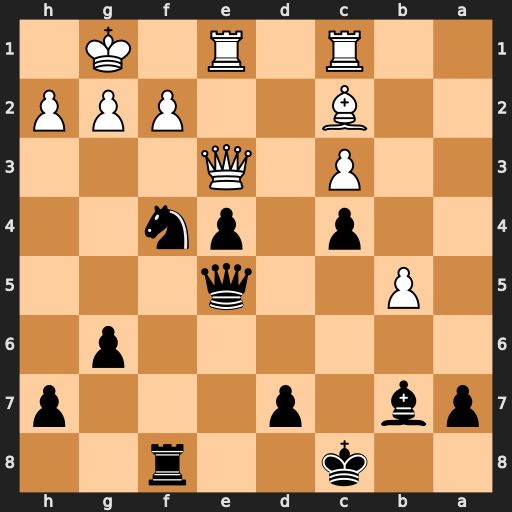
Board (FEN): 2k2r2/pb1p3p/6p1/1P2q3/2p1pn2/2P1Q3/2B2PPP/2R1R1K1
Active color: b
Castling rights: -
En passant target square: -
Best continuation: Qg5 g3 Nh3+